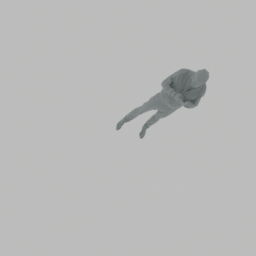
Label: people